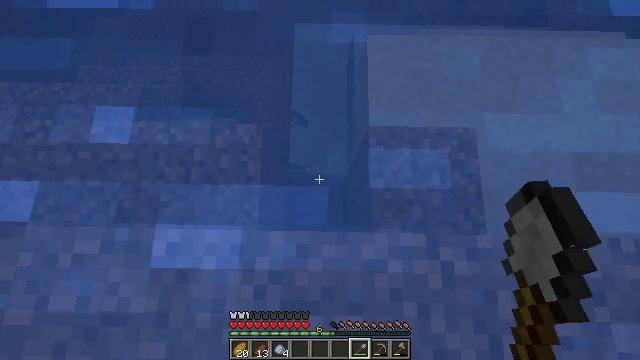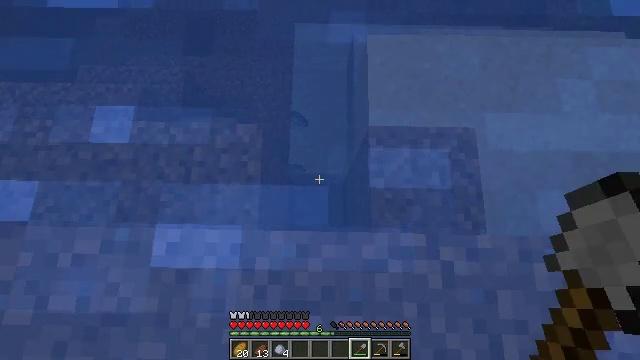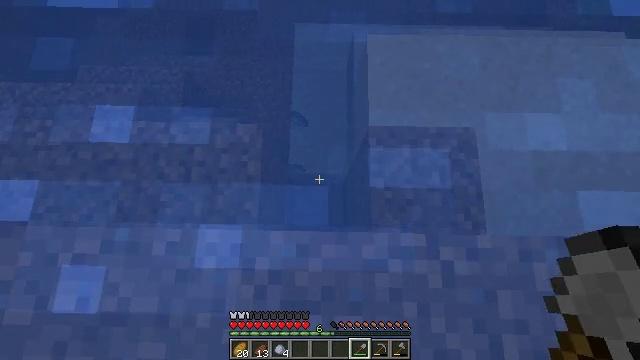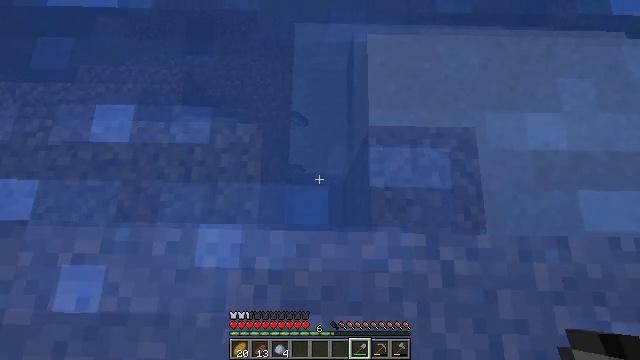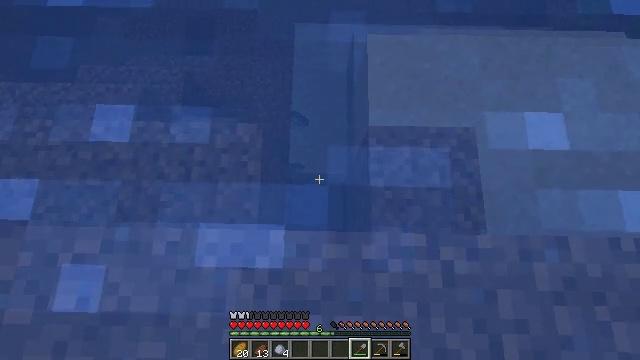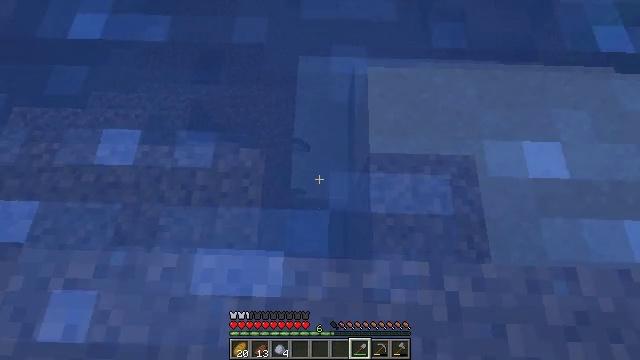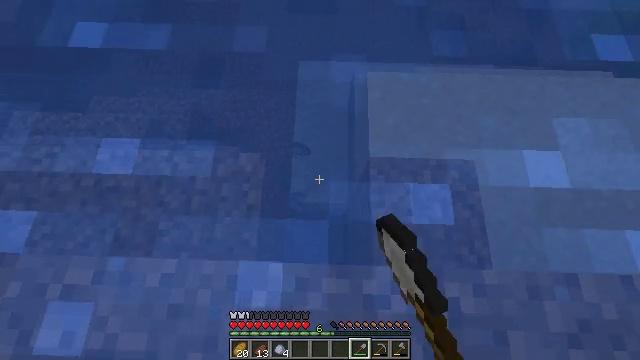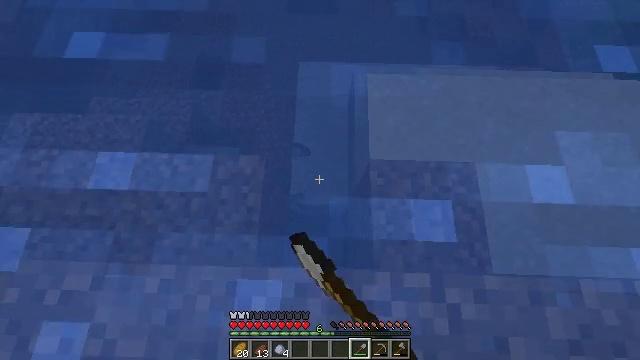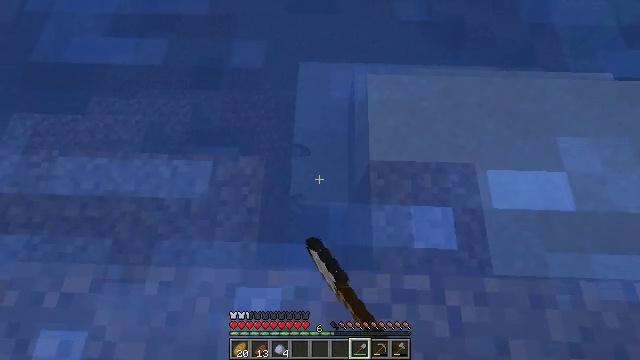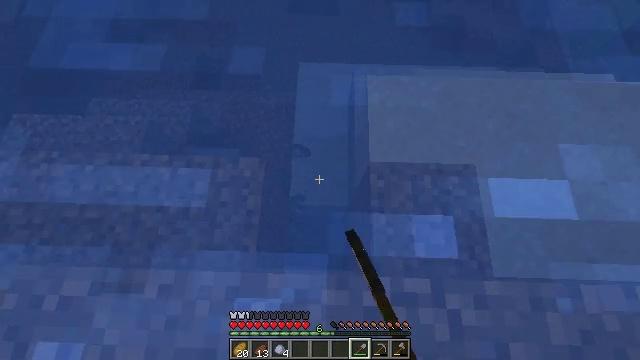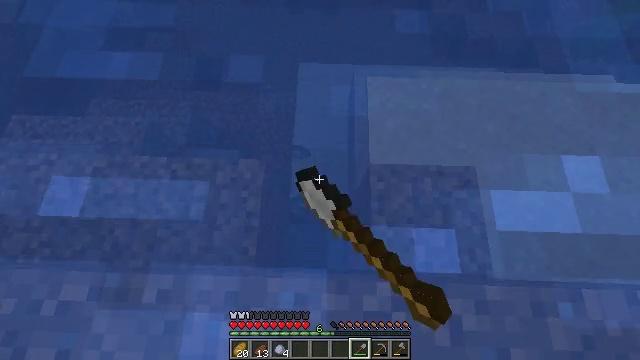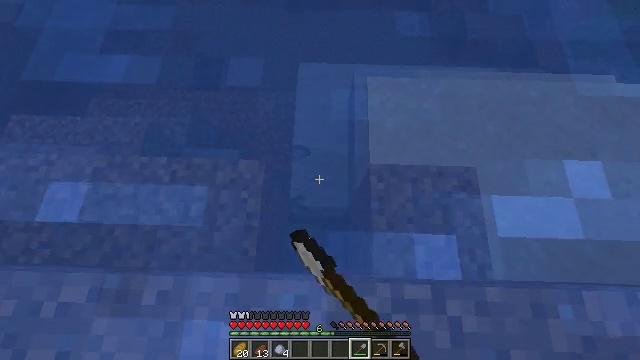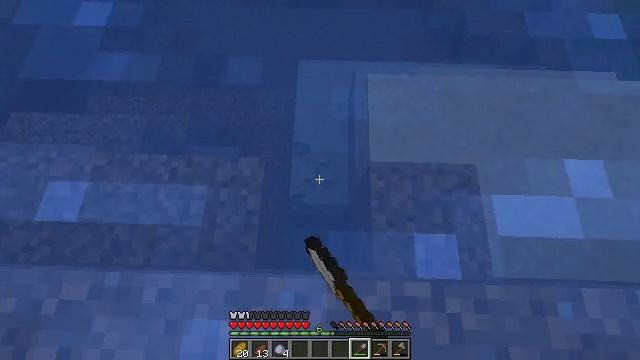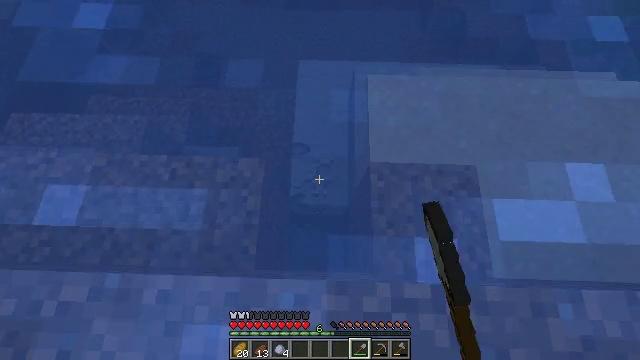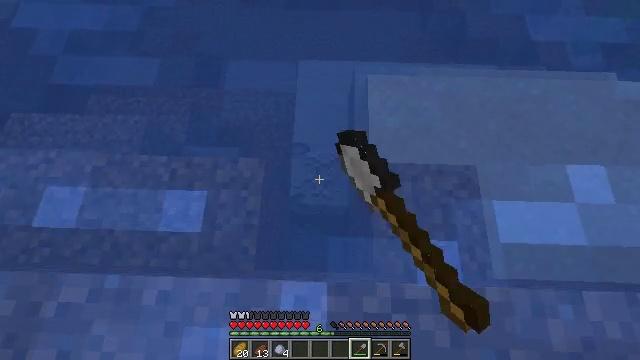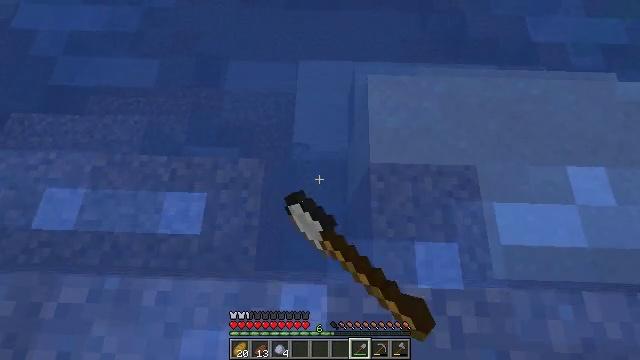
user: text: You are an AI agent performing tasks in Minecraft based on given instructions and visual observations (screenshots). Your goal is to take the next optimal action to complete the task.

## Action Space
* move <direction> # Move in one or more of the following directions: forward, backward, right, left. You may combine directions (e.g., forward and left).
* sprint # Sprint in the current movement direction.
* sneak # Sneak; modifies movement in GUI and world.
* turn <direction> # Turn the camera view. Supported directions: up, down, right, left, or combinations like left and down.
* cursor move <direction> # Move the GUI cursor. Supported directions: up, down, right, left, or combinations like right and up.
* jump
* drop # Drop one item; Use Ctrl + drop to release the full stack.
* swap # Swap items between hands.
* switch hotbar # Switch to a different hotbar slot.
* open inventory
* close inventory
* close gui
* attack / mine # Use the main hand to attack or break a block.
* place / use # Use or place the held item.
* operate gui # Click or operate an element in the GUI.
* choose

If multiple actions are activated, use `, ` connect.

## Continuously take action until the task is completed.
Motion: motion action
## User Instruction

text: Collect clay by holding down the left mouse button.
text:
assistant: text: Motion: sneak, attack / mine
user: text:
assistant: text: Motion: sneak, attack / mine
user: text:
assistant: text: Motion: sneak, attack / mine
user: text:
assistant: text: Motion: sneak, attack / mine
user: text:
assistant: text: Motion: move forward, sneak, turn up, attack / mine
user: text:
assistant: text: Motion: move forward, sneak, attack / mine
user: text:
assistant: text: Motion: move forward, sneak, attack / mine
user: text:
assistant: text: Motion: move forward, sneak, attack / mine
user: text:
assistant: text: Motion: sneak, attack / mine
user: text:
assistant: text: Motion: sneak, attack / mine
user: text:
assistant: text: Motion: sneak, attack / mine
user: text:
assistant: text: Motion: sneak, attack / mine
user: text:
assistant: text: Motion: sneak, attack / mine
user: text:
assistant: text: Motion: sneak, attack / mine
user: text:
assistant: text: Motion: move forward, sneak, attack / mine
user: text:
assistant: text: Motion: move forward, sneak, attack / mine
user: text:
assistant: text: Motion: move forward, sneak, attack / mine
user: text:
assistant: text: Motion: sneak, attack / mine
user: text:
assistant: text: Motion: sneak, attack / mine
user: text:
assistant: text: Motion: sneak, attack / mine
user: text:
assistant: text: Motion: sneak, attack / mine
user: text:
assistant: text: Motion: sneak, turn up, attack / mine
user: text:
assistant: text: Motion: sneak, turn up, attack / mine
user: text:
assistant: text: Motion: sneak, attack / mine
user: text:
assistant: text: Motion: sneak, attack / mine
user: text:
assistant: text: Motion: sneak, attack / mine
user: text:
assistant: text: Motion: sneak, attack / mine
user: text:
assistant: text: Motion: sneak, attack / mine
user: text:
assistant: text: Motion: sneak, attack / mine
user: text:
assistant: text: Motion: sneak, attack / mine